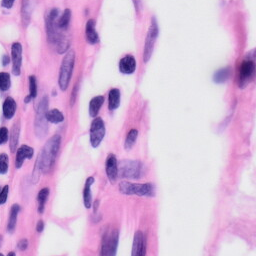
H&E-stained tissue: Skin